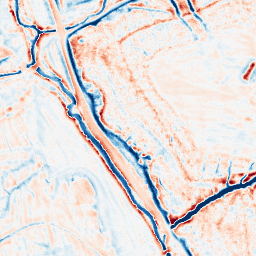
Category: edge_preserving
Decomposition family: bilateral
Decomposition parameters: d: 15
sigma_color: 25
sigma_space: 150
Upsampling method: quintic
Upsampling parameters: scale: 8
Upsampling scale: 8